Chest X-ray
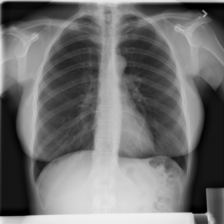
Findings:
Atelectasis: negative
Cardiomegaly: negative
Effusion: negative
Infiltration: negative
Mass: negative
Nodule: negative
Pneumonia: negative
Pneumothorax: negative
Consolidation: negative
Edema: negative
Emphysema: negative
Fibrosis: negative
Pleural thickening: negative
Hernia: negative